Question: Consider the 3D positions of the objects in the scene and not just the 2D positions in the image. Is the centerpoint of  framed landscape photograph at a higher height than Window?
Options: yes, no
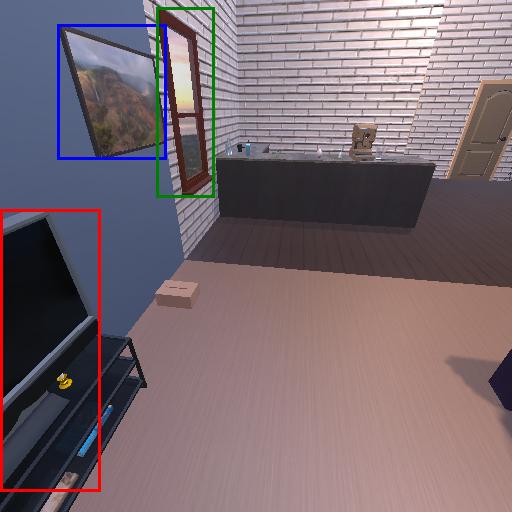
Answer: yes